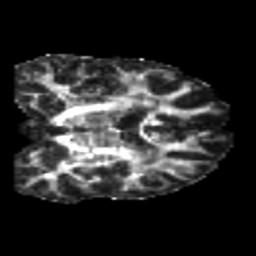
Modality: FA
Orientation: coronal
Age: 22
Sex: male
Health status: healthy
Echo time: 0.074 s